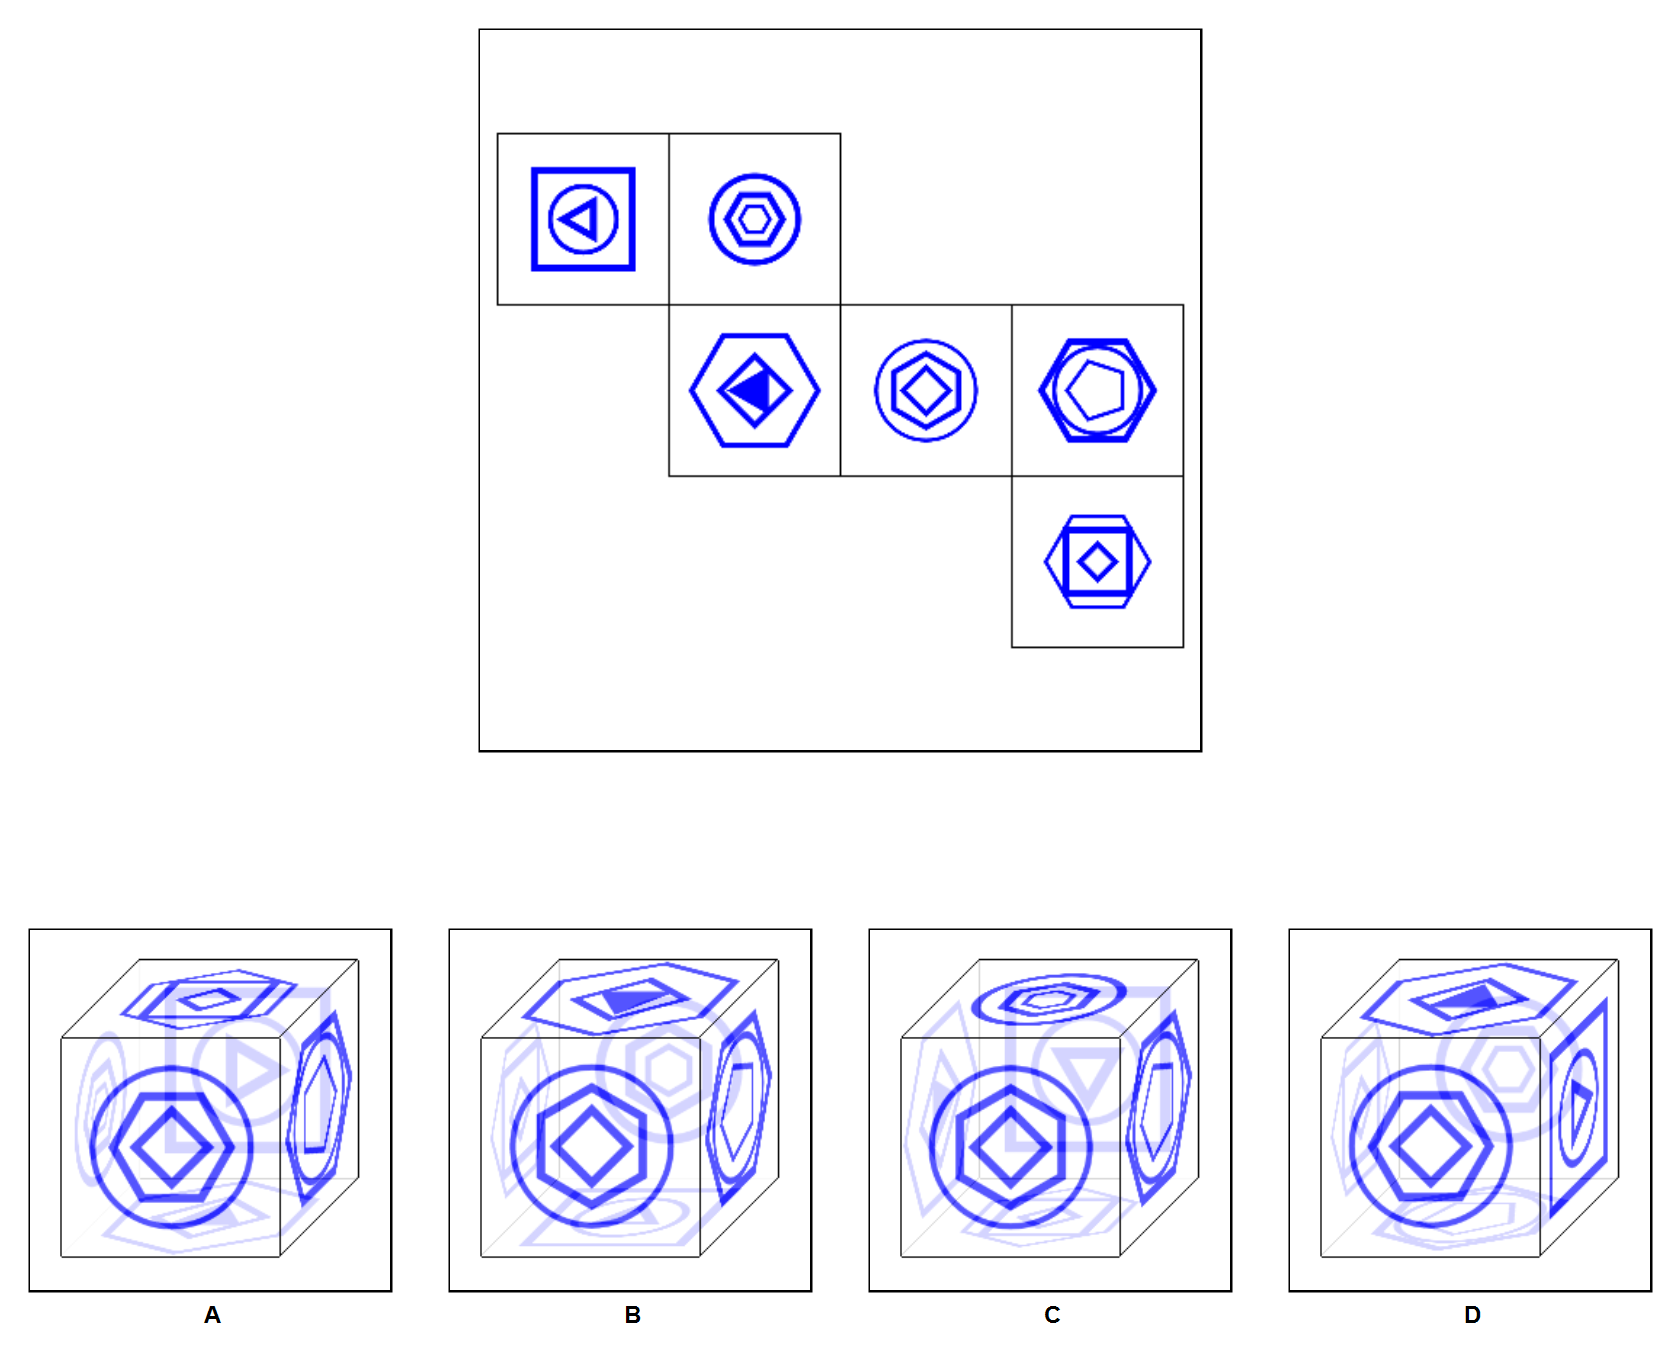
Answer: C